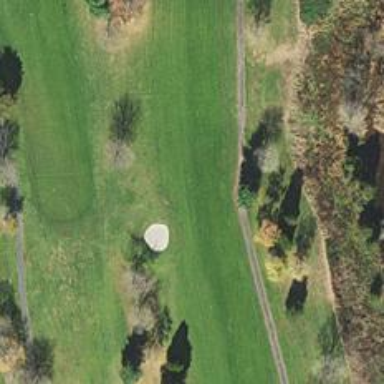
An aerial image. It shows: Golf hole.